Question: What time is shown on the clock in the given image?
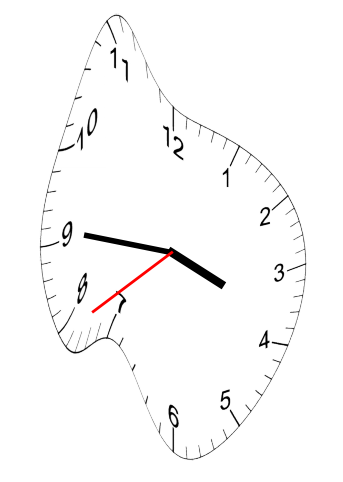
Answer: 03:45:39